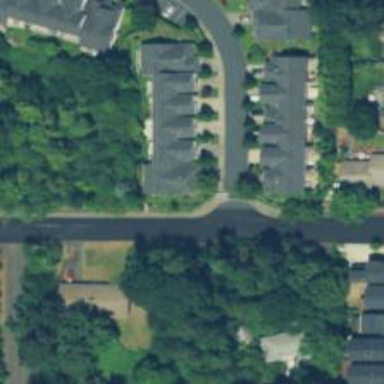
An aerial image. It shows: Residential road with sidewalk on the left.